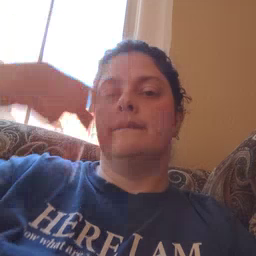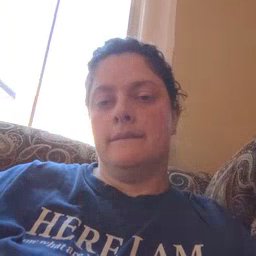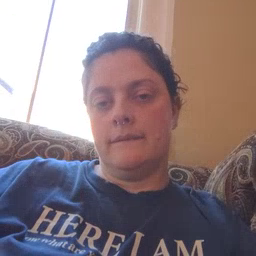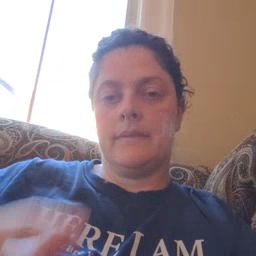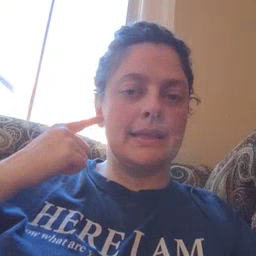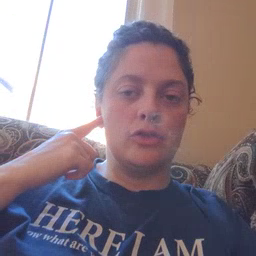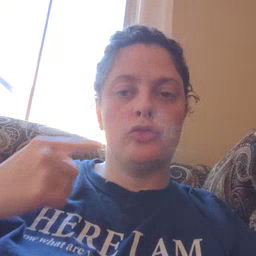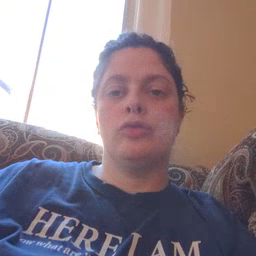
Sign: hear